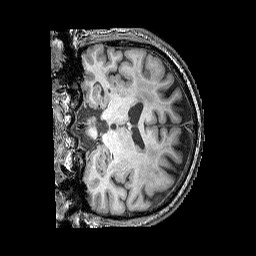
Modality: T1w
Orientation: coronal
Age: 56
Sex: male
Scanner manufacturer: siemens
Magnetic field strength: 3 T
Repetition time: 2.25 s
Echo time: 0.00415 s